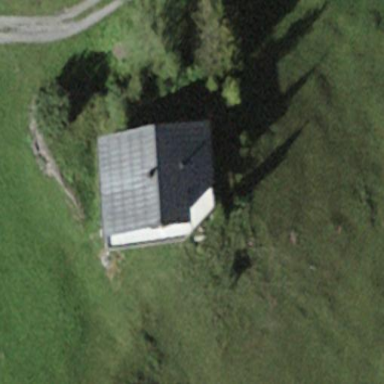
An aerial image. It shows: Building with tile roof.